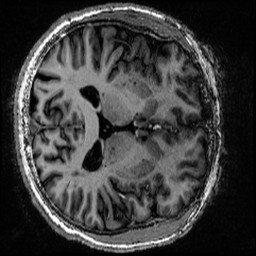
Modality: MP2RAGE
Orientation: axial
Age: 70
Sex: male
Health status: healthy